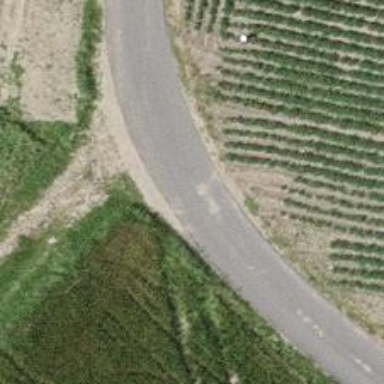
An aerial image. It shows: Unclassified paved road.